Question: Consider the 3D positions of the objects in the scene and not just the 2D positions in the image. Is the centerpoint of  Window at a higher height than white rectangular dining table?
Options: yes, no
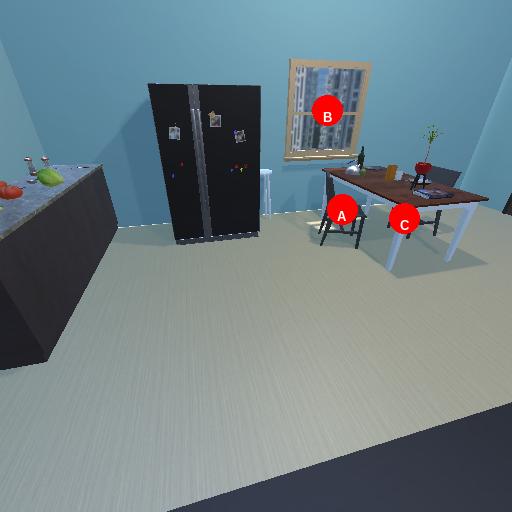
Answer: yes